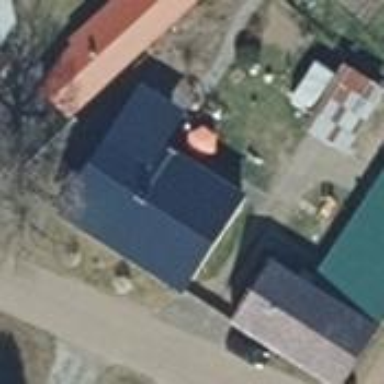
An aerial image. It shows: Residential building with gabled roof oriented along the structure. The roof is black in color.